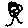
Label: tree